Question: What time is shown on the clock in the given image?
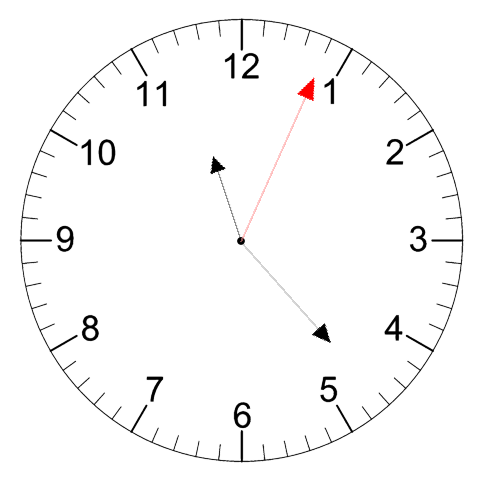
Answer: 11:23:04